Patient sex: M
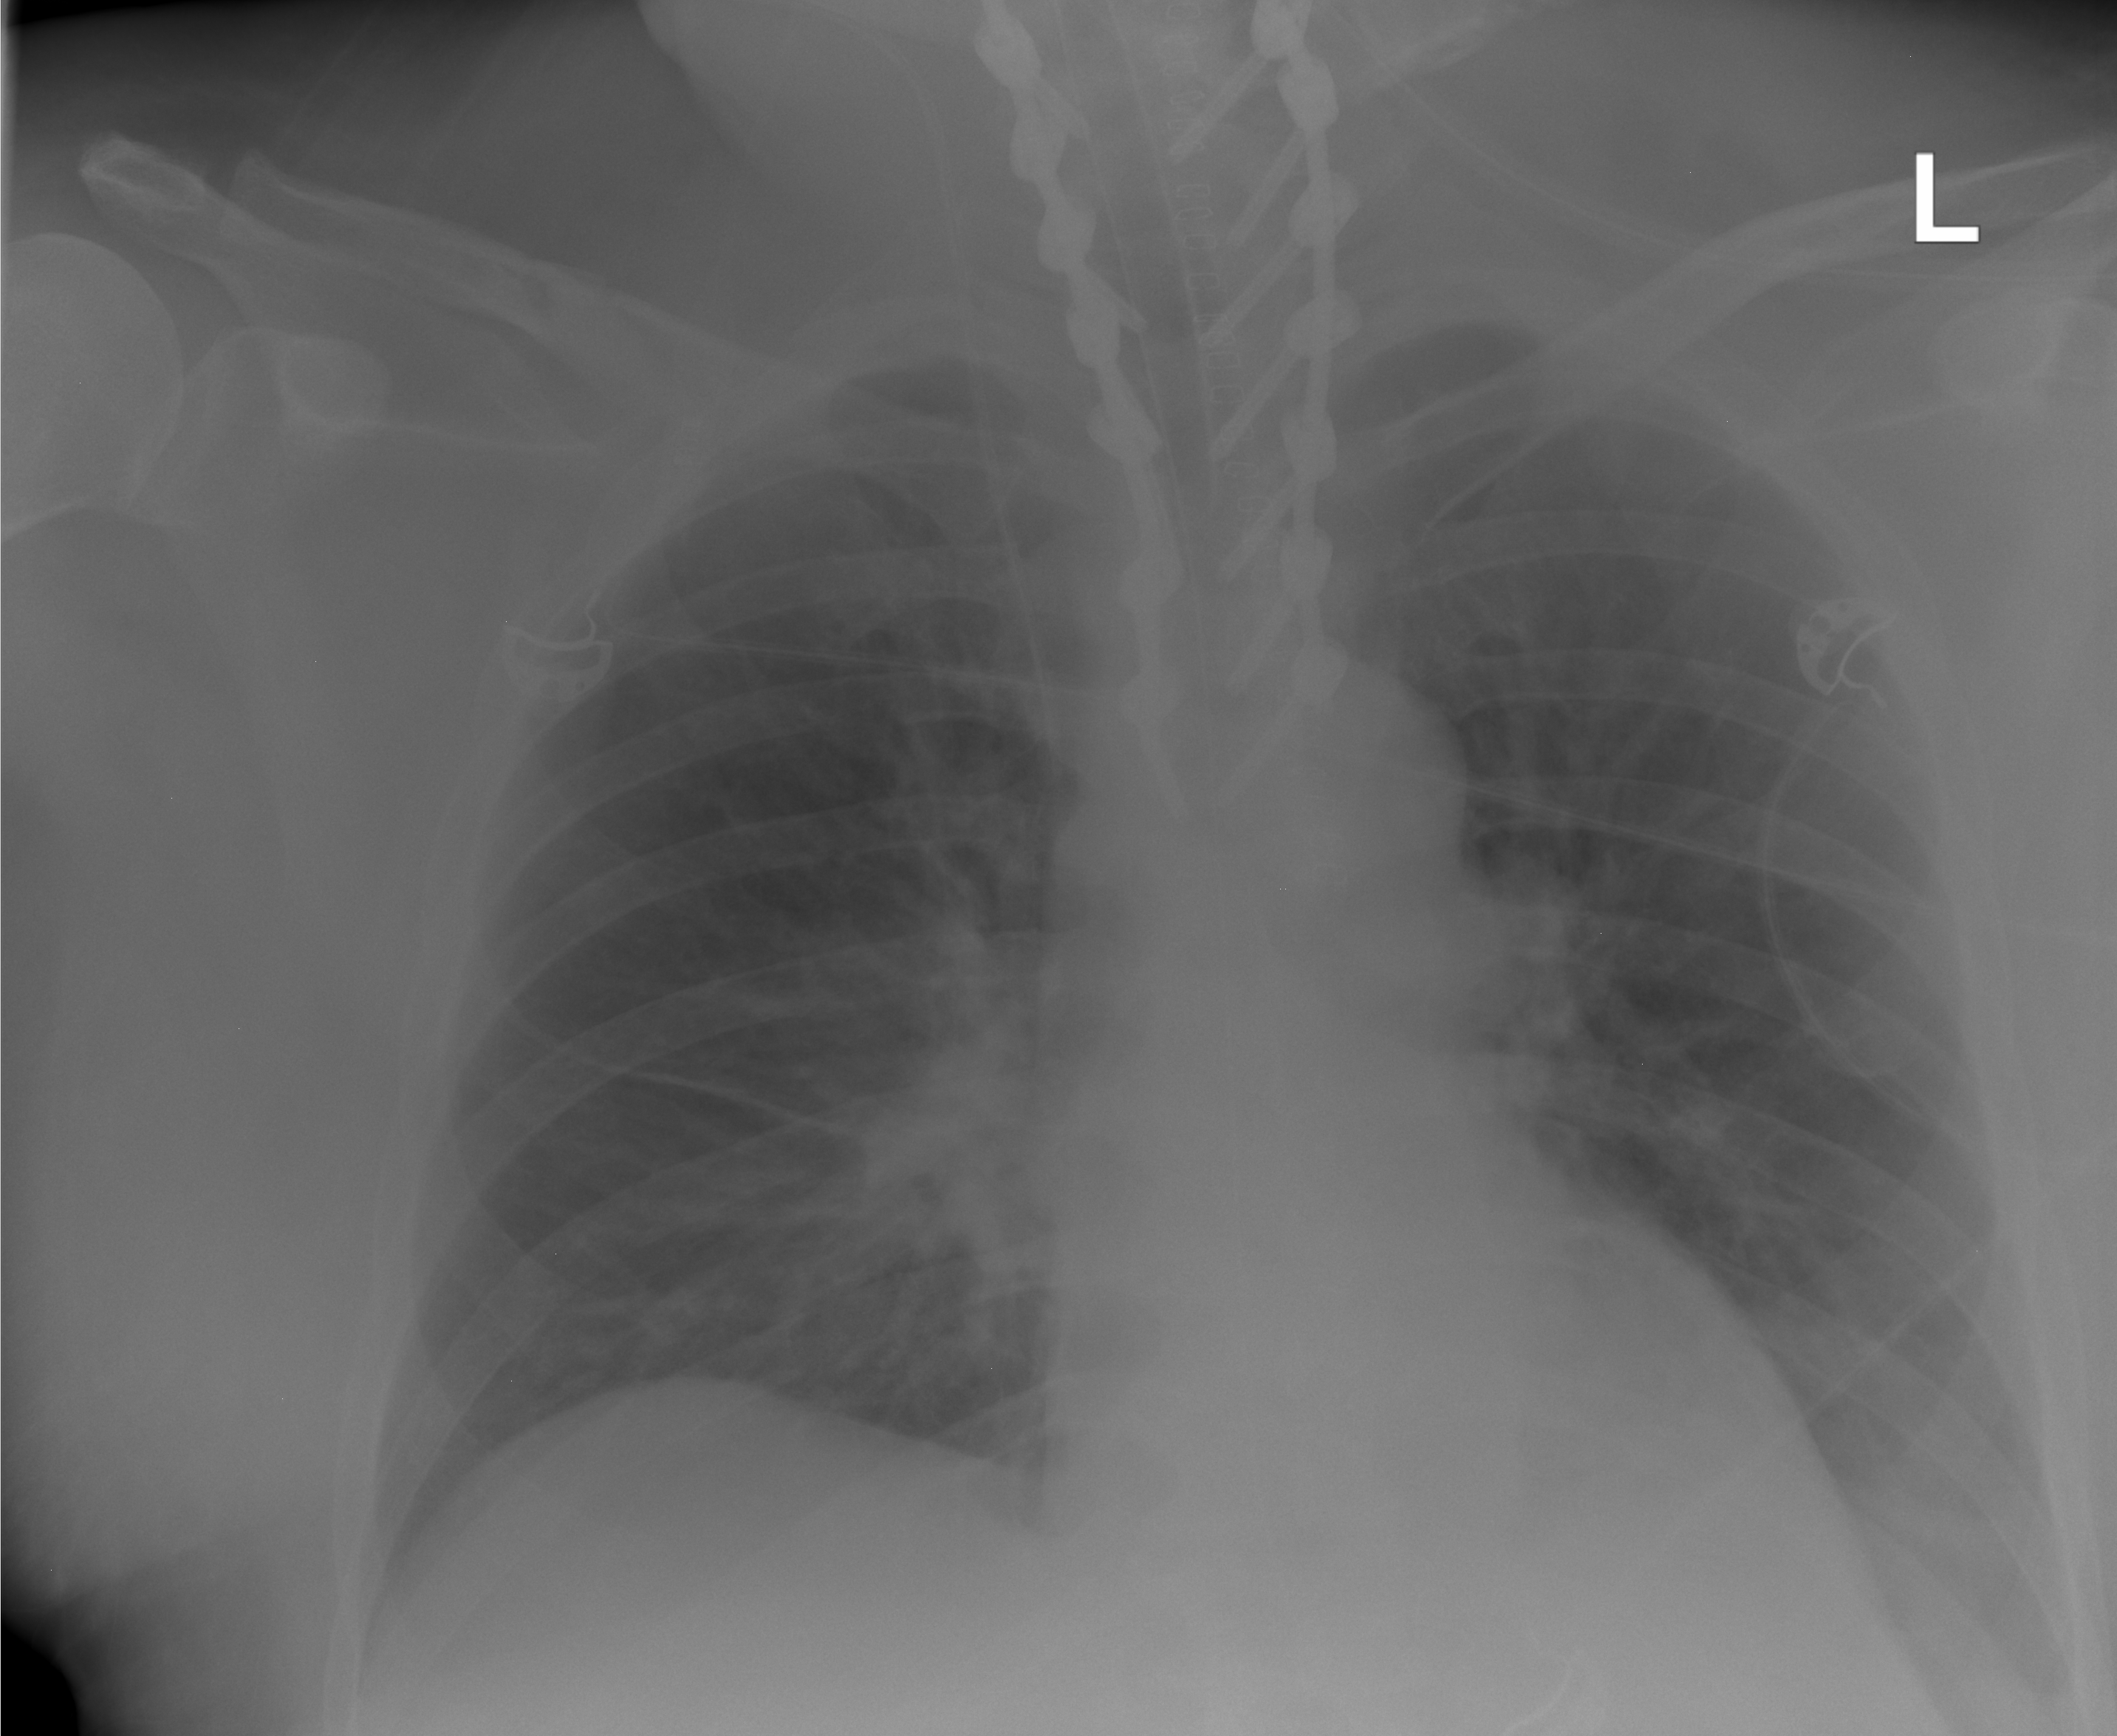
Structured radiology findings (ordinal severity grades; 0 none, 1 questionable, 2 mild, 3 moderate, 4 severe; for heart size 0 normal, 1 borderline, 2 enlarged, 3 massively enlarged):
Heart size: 0
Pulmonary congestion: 0
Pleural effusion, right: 0
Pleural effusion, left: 2
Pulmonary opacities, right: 2
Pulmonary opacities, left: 0
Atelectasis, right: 2
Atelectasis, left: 2